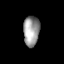
Tissue: skin
Cell type: Epithelial cells
Senescence score: 0.2665
Nuclear area (px): 475
Mean DAPI intensity: 154.562